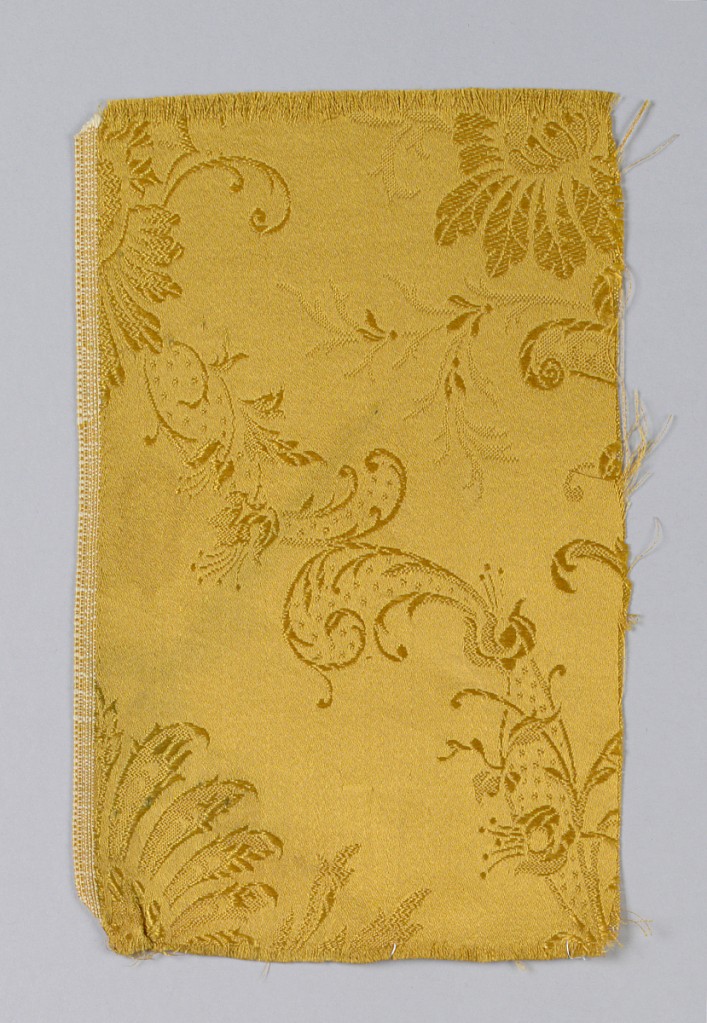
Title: Samples
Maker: Orinoka Mills, Philadelphia, Pennsylvania, USA
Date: ca. 1910
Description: a. Olive green ground with light green pattern.
b. Olive green on olive green.
c. Gold color on gold color.